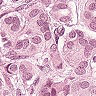
Metastatic tissue present: yes